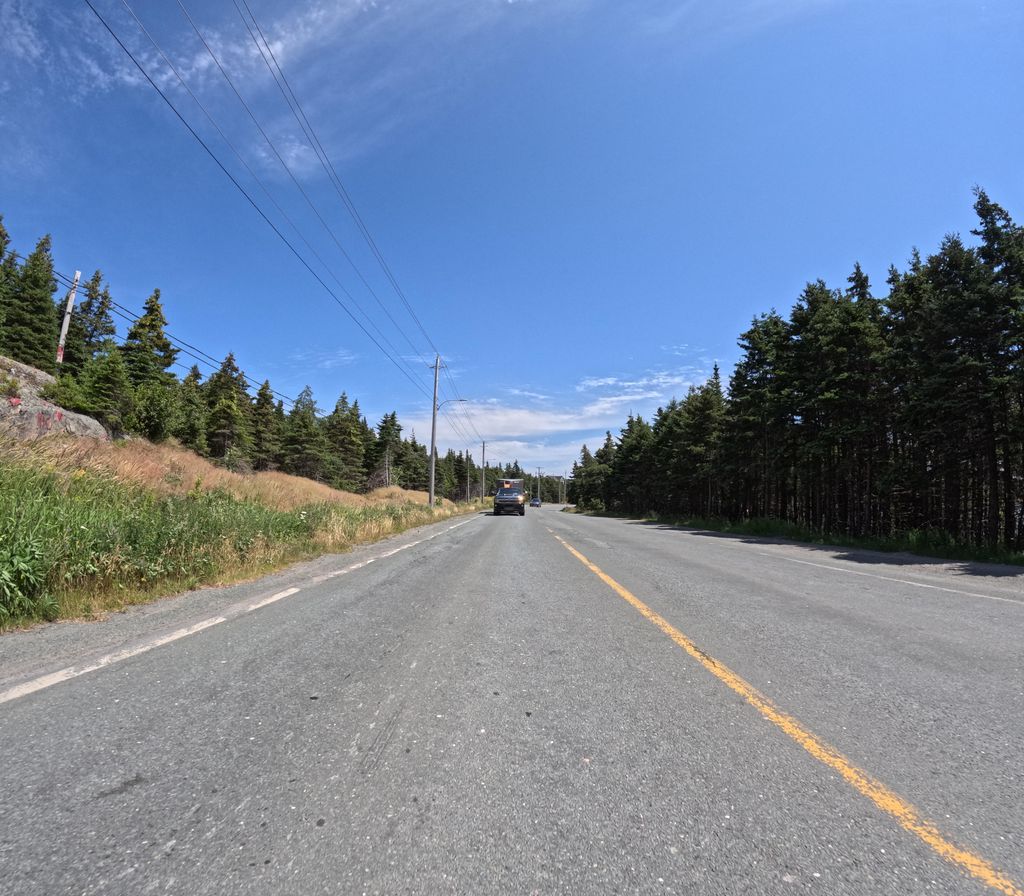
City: st_johns